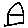
Label: house